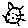
Label: cat